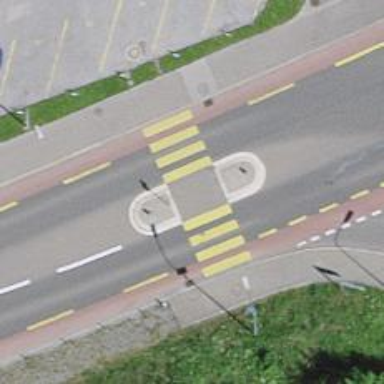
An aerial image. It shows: Marked zebra crossing with island and markings.